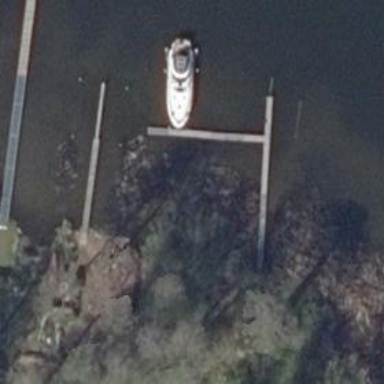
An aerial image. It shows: Man-made pier.